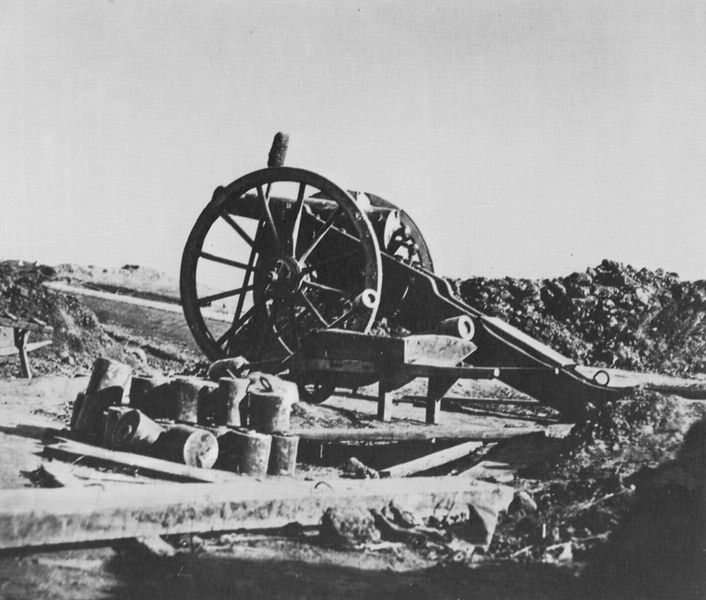
Titel: Die Kanone
Künstler: Friedrich Christian Brandt
Standort: Hamburg
Institution: Altonaer Museum, Norddeutsches Landesmuseum
Schlagwörter: himmel, schatten, licht, schwarz, weiss, steine, bild, räder, speichen, karre, rad, schubkarre, schutt, wagen, krieg, balken, stopfen, foto, kanone, ringe, haufen, schwarzweiss, schienen, gewichte, wall, lunte, schiebkarre, schützengraben